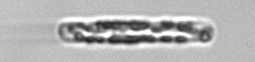
Label: Dactyliosolen_fragilissimus